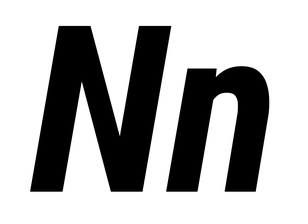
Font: Roboto-Italic_Condensed_Bold_Italic